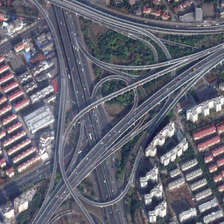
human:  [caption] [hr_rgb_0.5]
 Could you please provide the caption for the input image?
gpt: a viaduct on the green area looks like a batfish .

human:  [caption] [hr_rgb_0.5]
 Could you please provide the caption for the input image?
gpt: it is a rather complicated traffic facility with flyovers overpass one another next to the residential area .

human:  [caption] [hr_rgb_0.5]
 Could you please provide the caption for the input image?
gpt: many buildings and some green trees are near a complicated viaduct .

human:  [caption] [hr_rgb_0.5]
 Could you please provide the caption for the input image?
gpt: decorated with trees  there is a viaduct .

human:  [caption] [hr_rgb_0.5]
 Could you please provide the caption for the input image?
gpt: many buildings and some green trees are near a complicated viaduct .